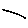
Label: line